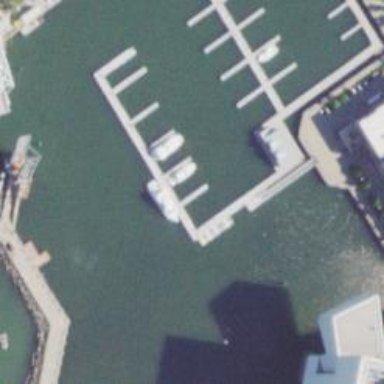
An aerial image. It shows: Man-made pier.